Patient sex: M
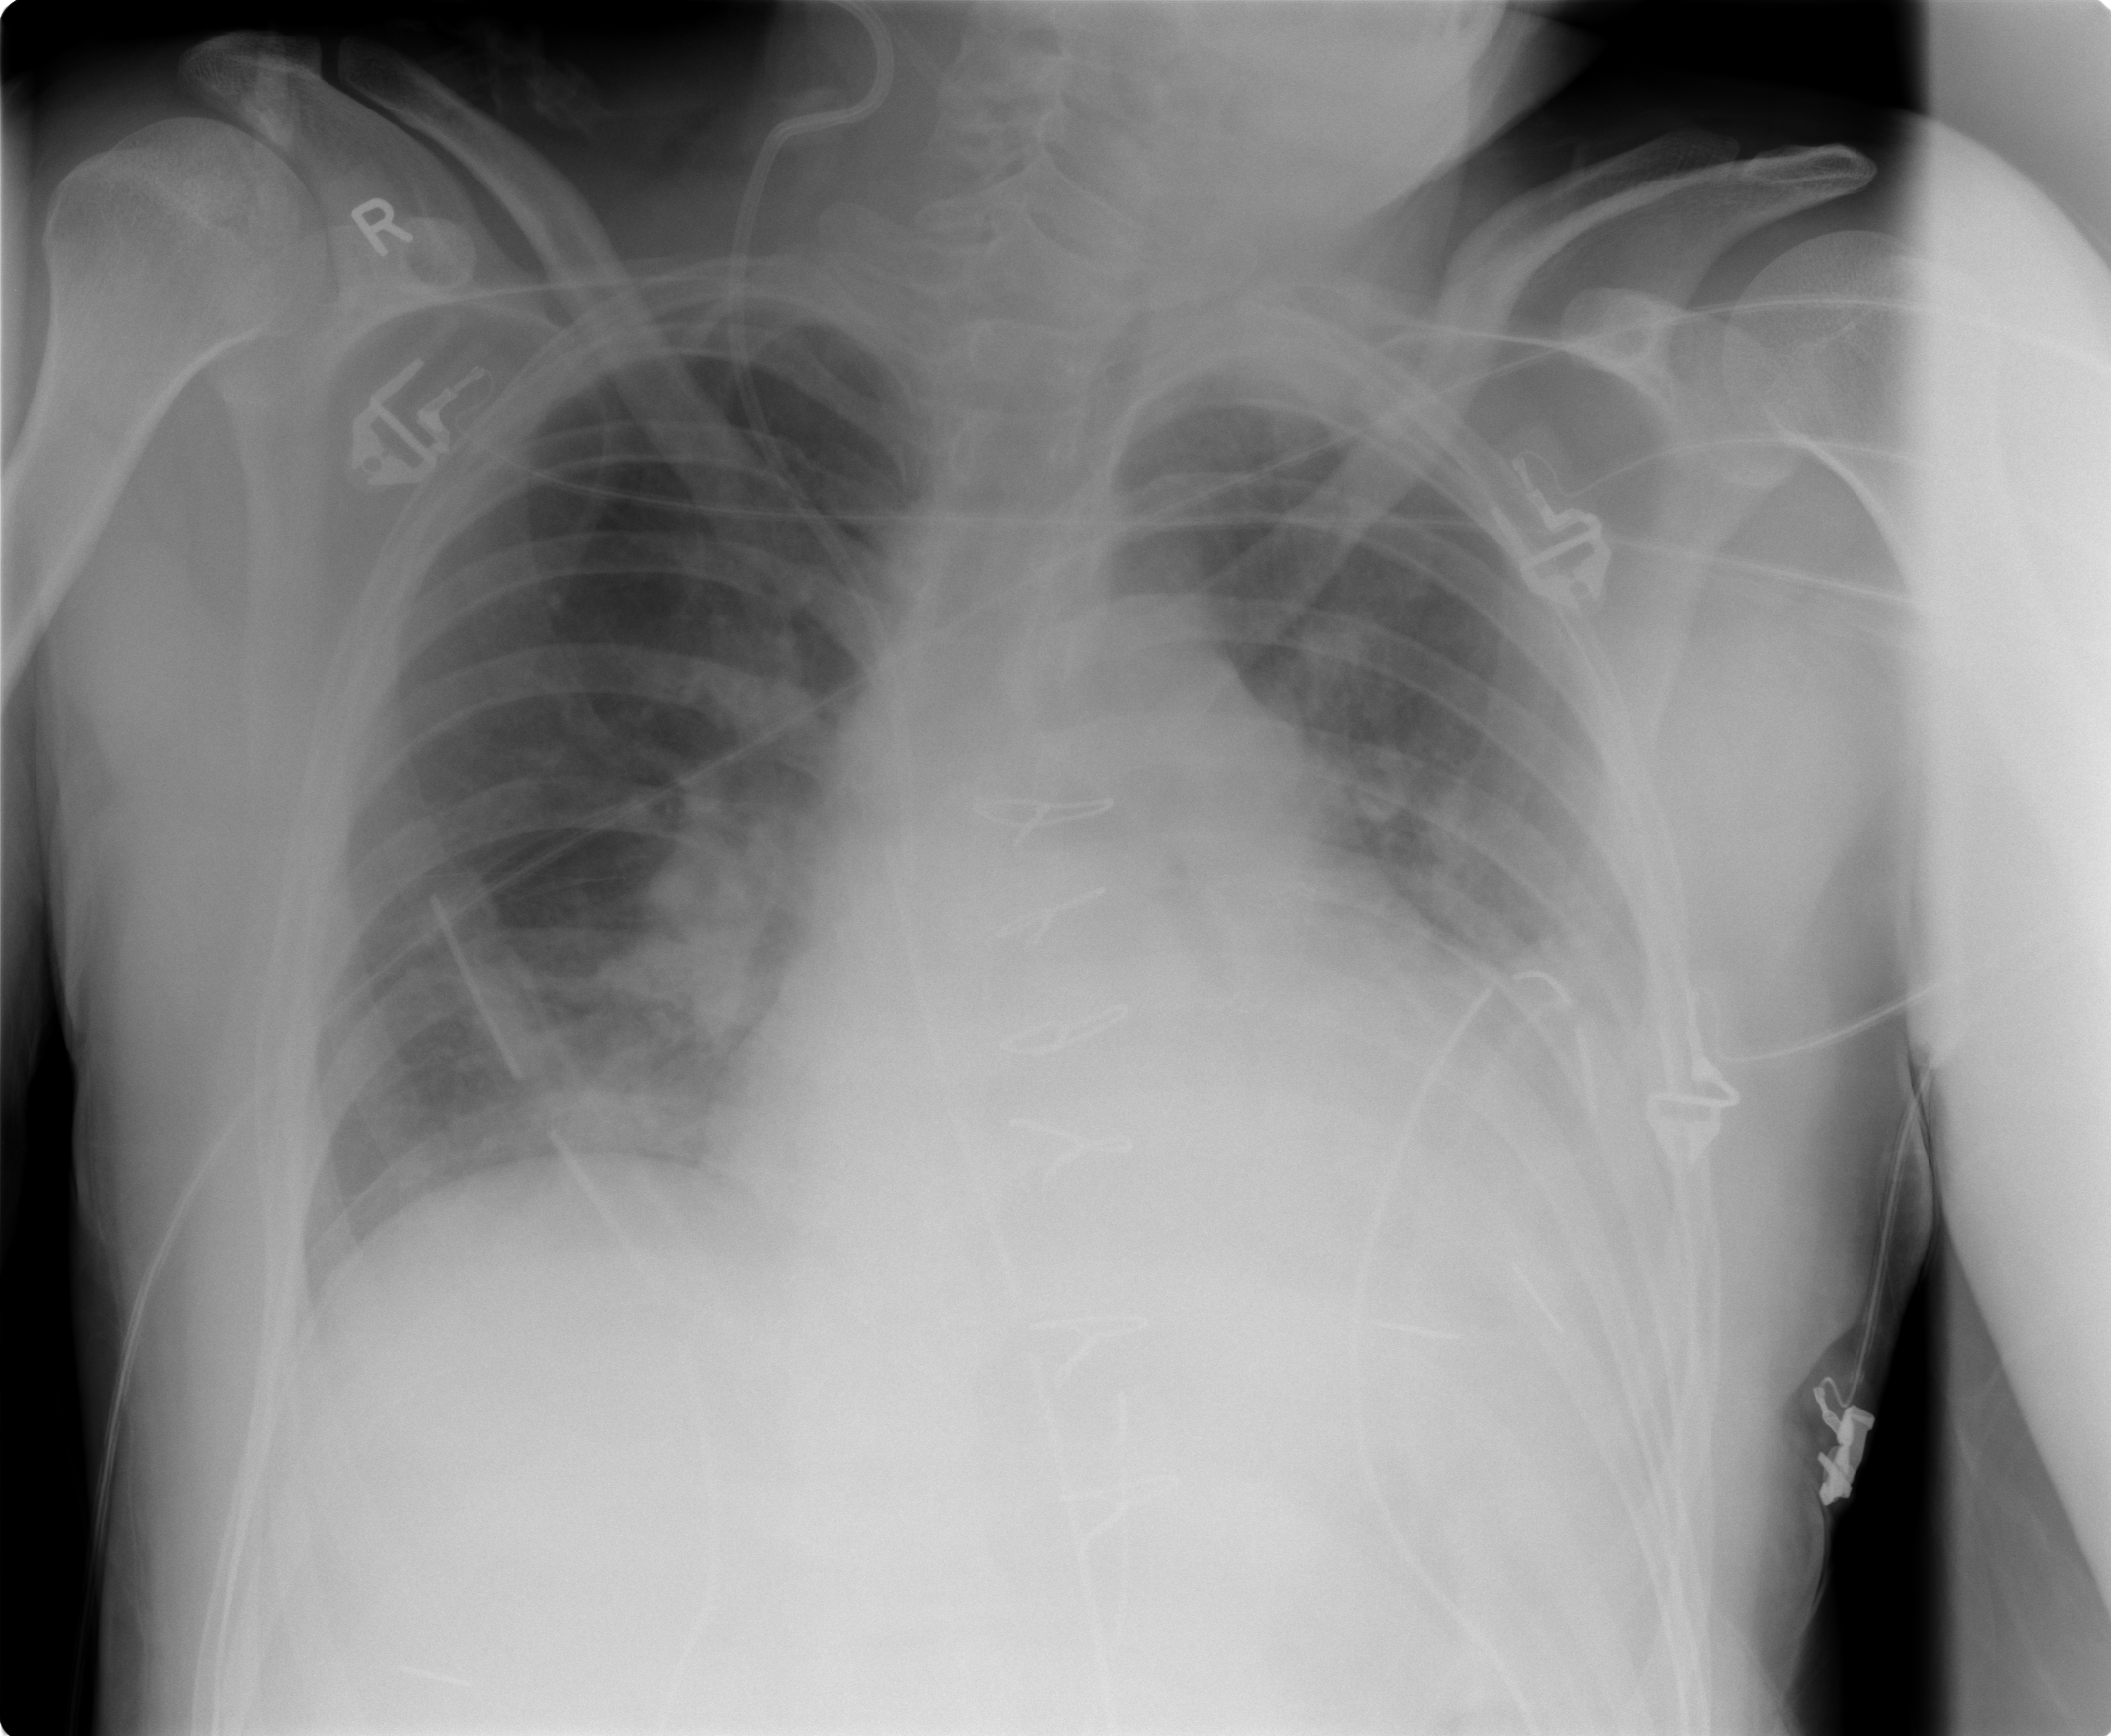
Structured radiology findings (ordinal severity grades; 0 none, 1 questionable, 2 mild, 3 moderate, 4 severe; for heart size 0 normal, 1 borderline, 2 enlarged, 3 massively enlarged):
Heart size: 3
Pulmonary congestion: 2
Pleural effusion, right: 0
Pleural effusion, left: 2
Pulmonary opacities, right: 0
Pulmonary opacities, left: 0
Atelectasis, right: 2
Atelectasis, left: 2